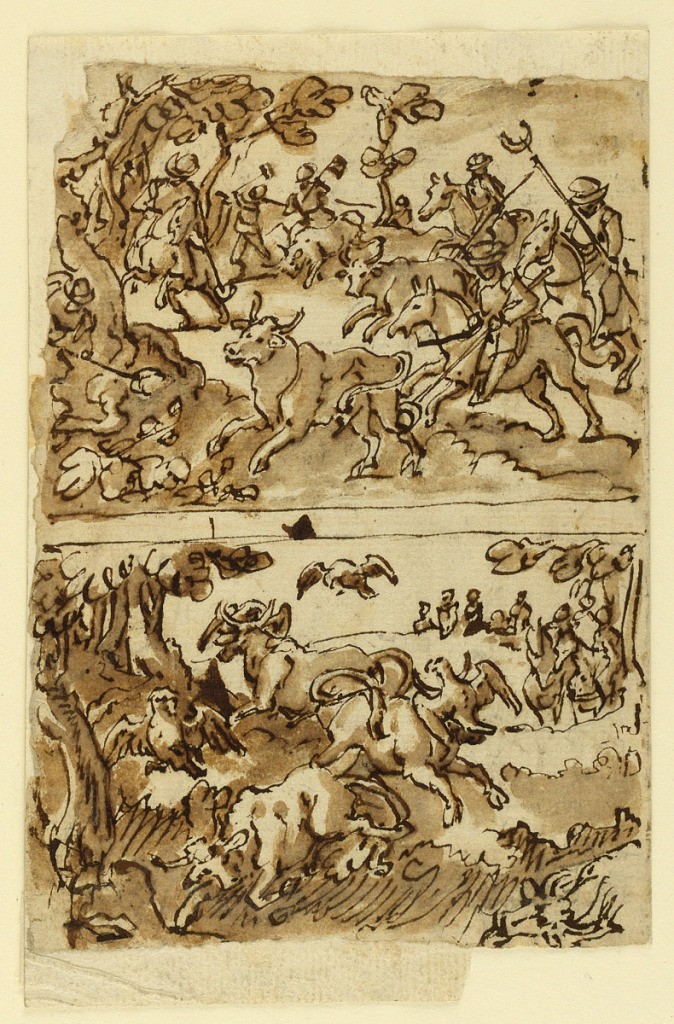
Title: Bull Hunt with Spears [above]; Bull Hunt with Eagles [below]
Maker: Jan van der Straet, called Stradanus, Flemish, 1523–1605
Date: ca. 1599
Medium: Recto: pen and brown ink, brush and brown and black washes over black chalk on laid paper Verso: black chalk on laid paper
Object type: Drawing
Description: Recto, above: Four horsemen ride into a landscape from right. They use double-pronged spears to hunt bulls.
Recto, below: Eagles dive at the faces of bulls, driving them off a cliff. Horsemen watch from the background at right.
Verso: Faint black chalk sketch of a woman standing. She wears a large ruff, tightly corseted bodice, and a large skirt.